Question: I have Windows-10 but monitor is old. Intel(r)LG
I wanted to enable VT-x (virtualisation) on my pc pls help!!
[
<URL>
<URL>
I am not able to find the thing anywhere here! So please HELP!
THANK YOU..!
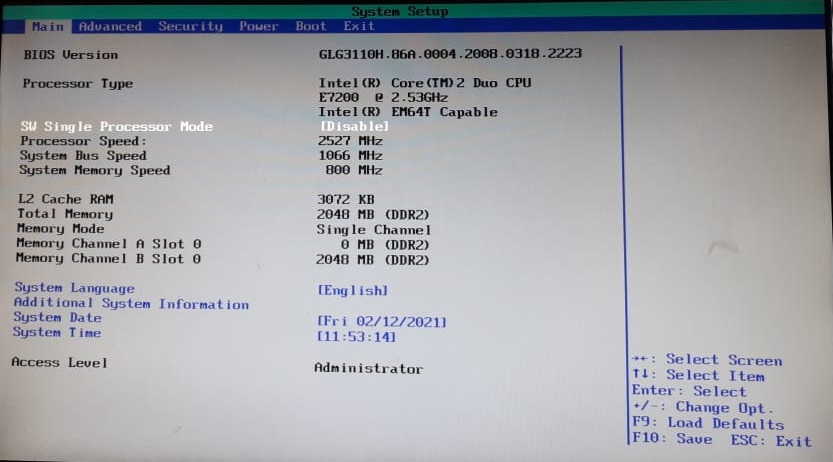
Answer: Your CPU is too old to support VT-x.
See: <URL>